Question: '''
class mainViewModel
{
public List<Foo> F { get; set; }
public mainViewModel()
{
F=new List<Foo>()
{
new Foo(new Animal(){Name = "Cat"}),
new Foo(new Animal(){Name = "Dog"}),
new Foo(new Animal(){Name = "Camel"})
};
}
}
public class Foo
{
public Animal Animal { get; set; }
public Foo(Animal animal)
{
Animal = animal;
}
}
public class Animal
{
public string Name { get; set; }
}
'''
'''
<TabControl ItemsSource="{Binding Path=F}">
<TabControl.ItemTemplate>
<DataTemplate>
<TextBlock Text="{Binding Animal.Name}"/>
</DataTemplate>
</TabControl.ItemTemplate>
<TabControl.ContentTemplate>
<DataTemplate>
<TextBlock Text="Something 1"/>
</DataTemplate>
</TabControl.ContentTemplate>
</TabControl>
'''
Now obviously I will have a 'TabControl' with one page for each Item in the List 'F' and all the 'TabControl' pages have a 'TextBlock' as shown here:

'button'
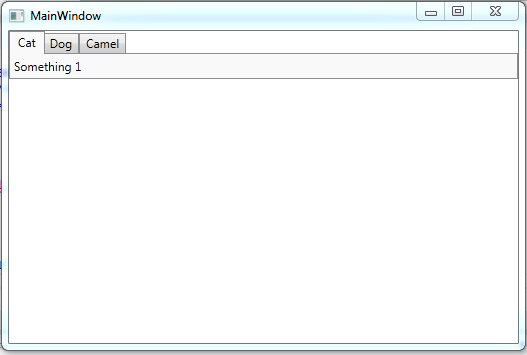
Answer: As per the above comments:
Create a specific ViewModel class for each Tab:
'''
public class Tab1: ViewModelBase
{
//... functionality, properties, etc
}
public class Tab2: ViewModelBase
{
//... functionality, properties, etc
}
public class Tab3: ViewModelBase
{
//... functionality, properties, etc
}
'''
Then Create a specific View (usually in the form of UserControls) for each:
'''
<UserControl x:Class"UserControl1" ...>
<!-- UI Elements, etc -->
</UserControl>
<UserControl x:Class"UserControl2" ...>
<!-- UI Elements, etc -->
</UserControl>
<UserControl x:Class"UserControl3" ...>
<!-- UI Elements, etc -->
</UserControl>
'''
Then create 'DataTemplates' for each ViewModel Type and put these 'UserControls' inside them:
These should be defined in 'App.xaml' under 'Application.Resources':
'''
<Application ....>
<Application.Resources>
<DataTemplate DataType="{x:Type local:ViewModel1}">
<local:UserControl1/>
</DataTemplate>
<DataTemplate DataType="{x:Type local:ViewModel2}">
<local:UserControl2/>
</DataTemplate>
<DataTemplate DataType="{x:Type local:ViewModel3}">
<local:UserControl2/>
</DataTemplate>
</Application.Resources>
</Application>
'''
Finally, put an 'ObservableCollection<ViewModelBase>' in your main ViewModel and add these Items:
'''
public ObservableCollection<ViewModelBase> Tabs {get;set;} //Representing each Tab Item
public MainViewModel() //Constructor
{
Tabs = new ObservableCollection<ViewModelBase>();
Tabs.Add(new ViewModel1());
Tabs.Add(new ViewModel2());
Tabs.Add(new ViewModel2());
}
'''